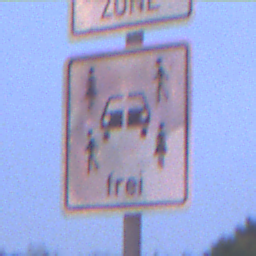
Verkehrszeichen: CarsharingfahrzeugeFrei
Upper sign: BeginnEingeschraenktesHalteverbotZone
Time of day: Night
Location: Outdoor (Urban)
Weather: PartlyCloudy
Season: NotSpecified
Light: Artificial